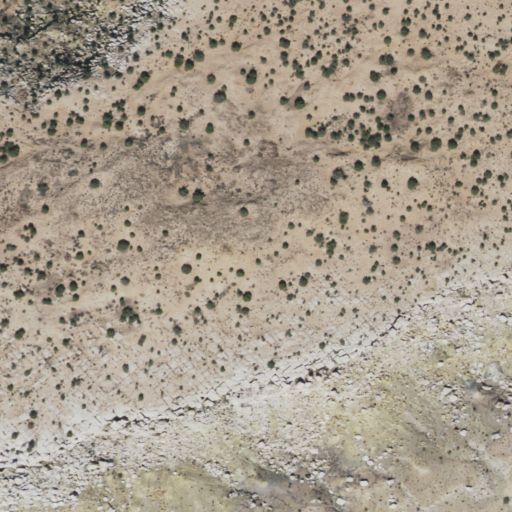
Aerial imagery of cliff(s) in Arizona named Horseshoe Point containing shrub and grassland